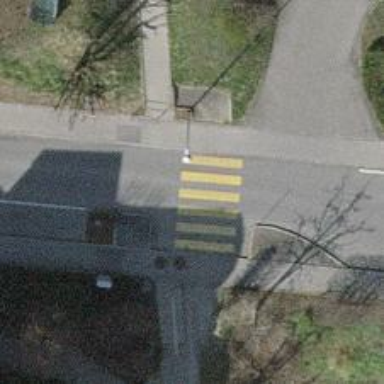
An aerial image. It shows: Uncontrolled zebra crossing on the road.